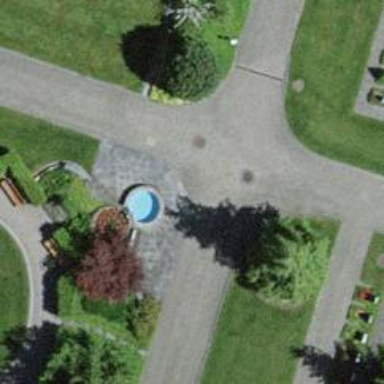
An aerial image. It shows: Beautiful fountain.